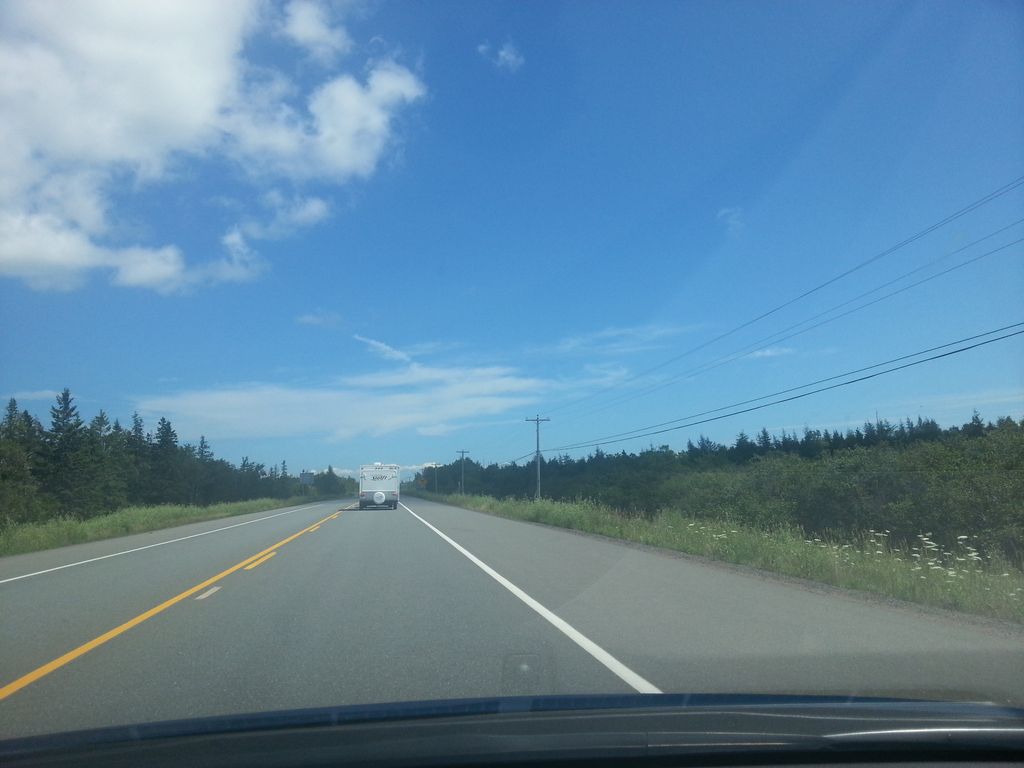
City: charlottetown